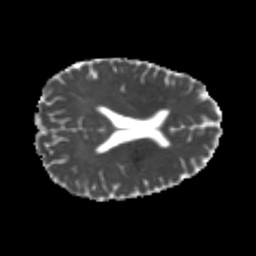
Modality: MD
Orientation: axial
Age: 20
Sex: male
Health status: healthy
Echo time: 0.074 s